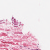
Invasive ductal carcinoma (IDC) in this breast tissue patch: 0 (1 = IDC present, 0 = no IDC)